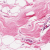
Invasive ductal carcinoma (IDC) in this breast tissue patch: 0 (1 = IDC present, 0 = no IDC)